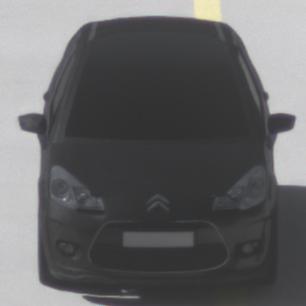
Make: Citroen
Model: C3 1.1
Detailed model: C3 (II)
Model produced from: 2010/01
Model produced until: 2012/03
Doors: 5
Color: black
Road condition: dry road
Daytime: morning or afternoon
Contrast: low contrast